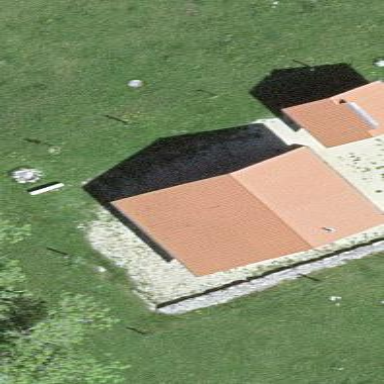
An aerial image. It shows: Hut.